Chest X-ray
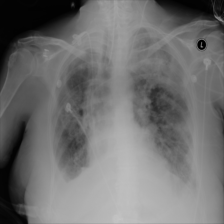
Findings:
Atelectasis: negative
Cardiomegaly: negative
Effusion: negative
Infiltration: positive
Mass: negative
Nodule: negative
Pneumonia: negative
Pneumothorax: negative
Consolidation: negative
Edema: negative
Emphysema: negative
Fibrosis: negative
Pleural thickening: negative
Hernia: negative